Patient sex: M
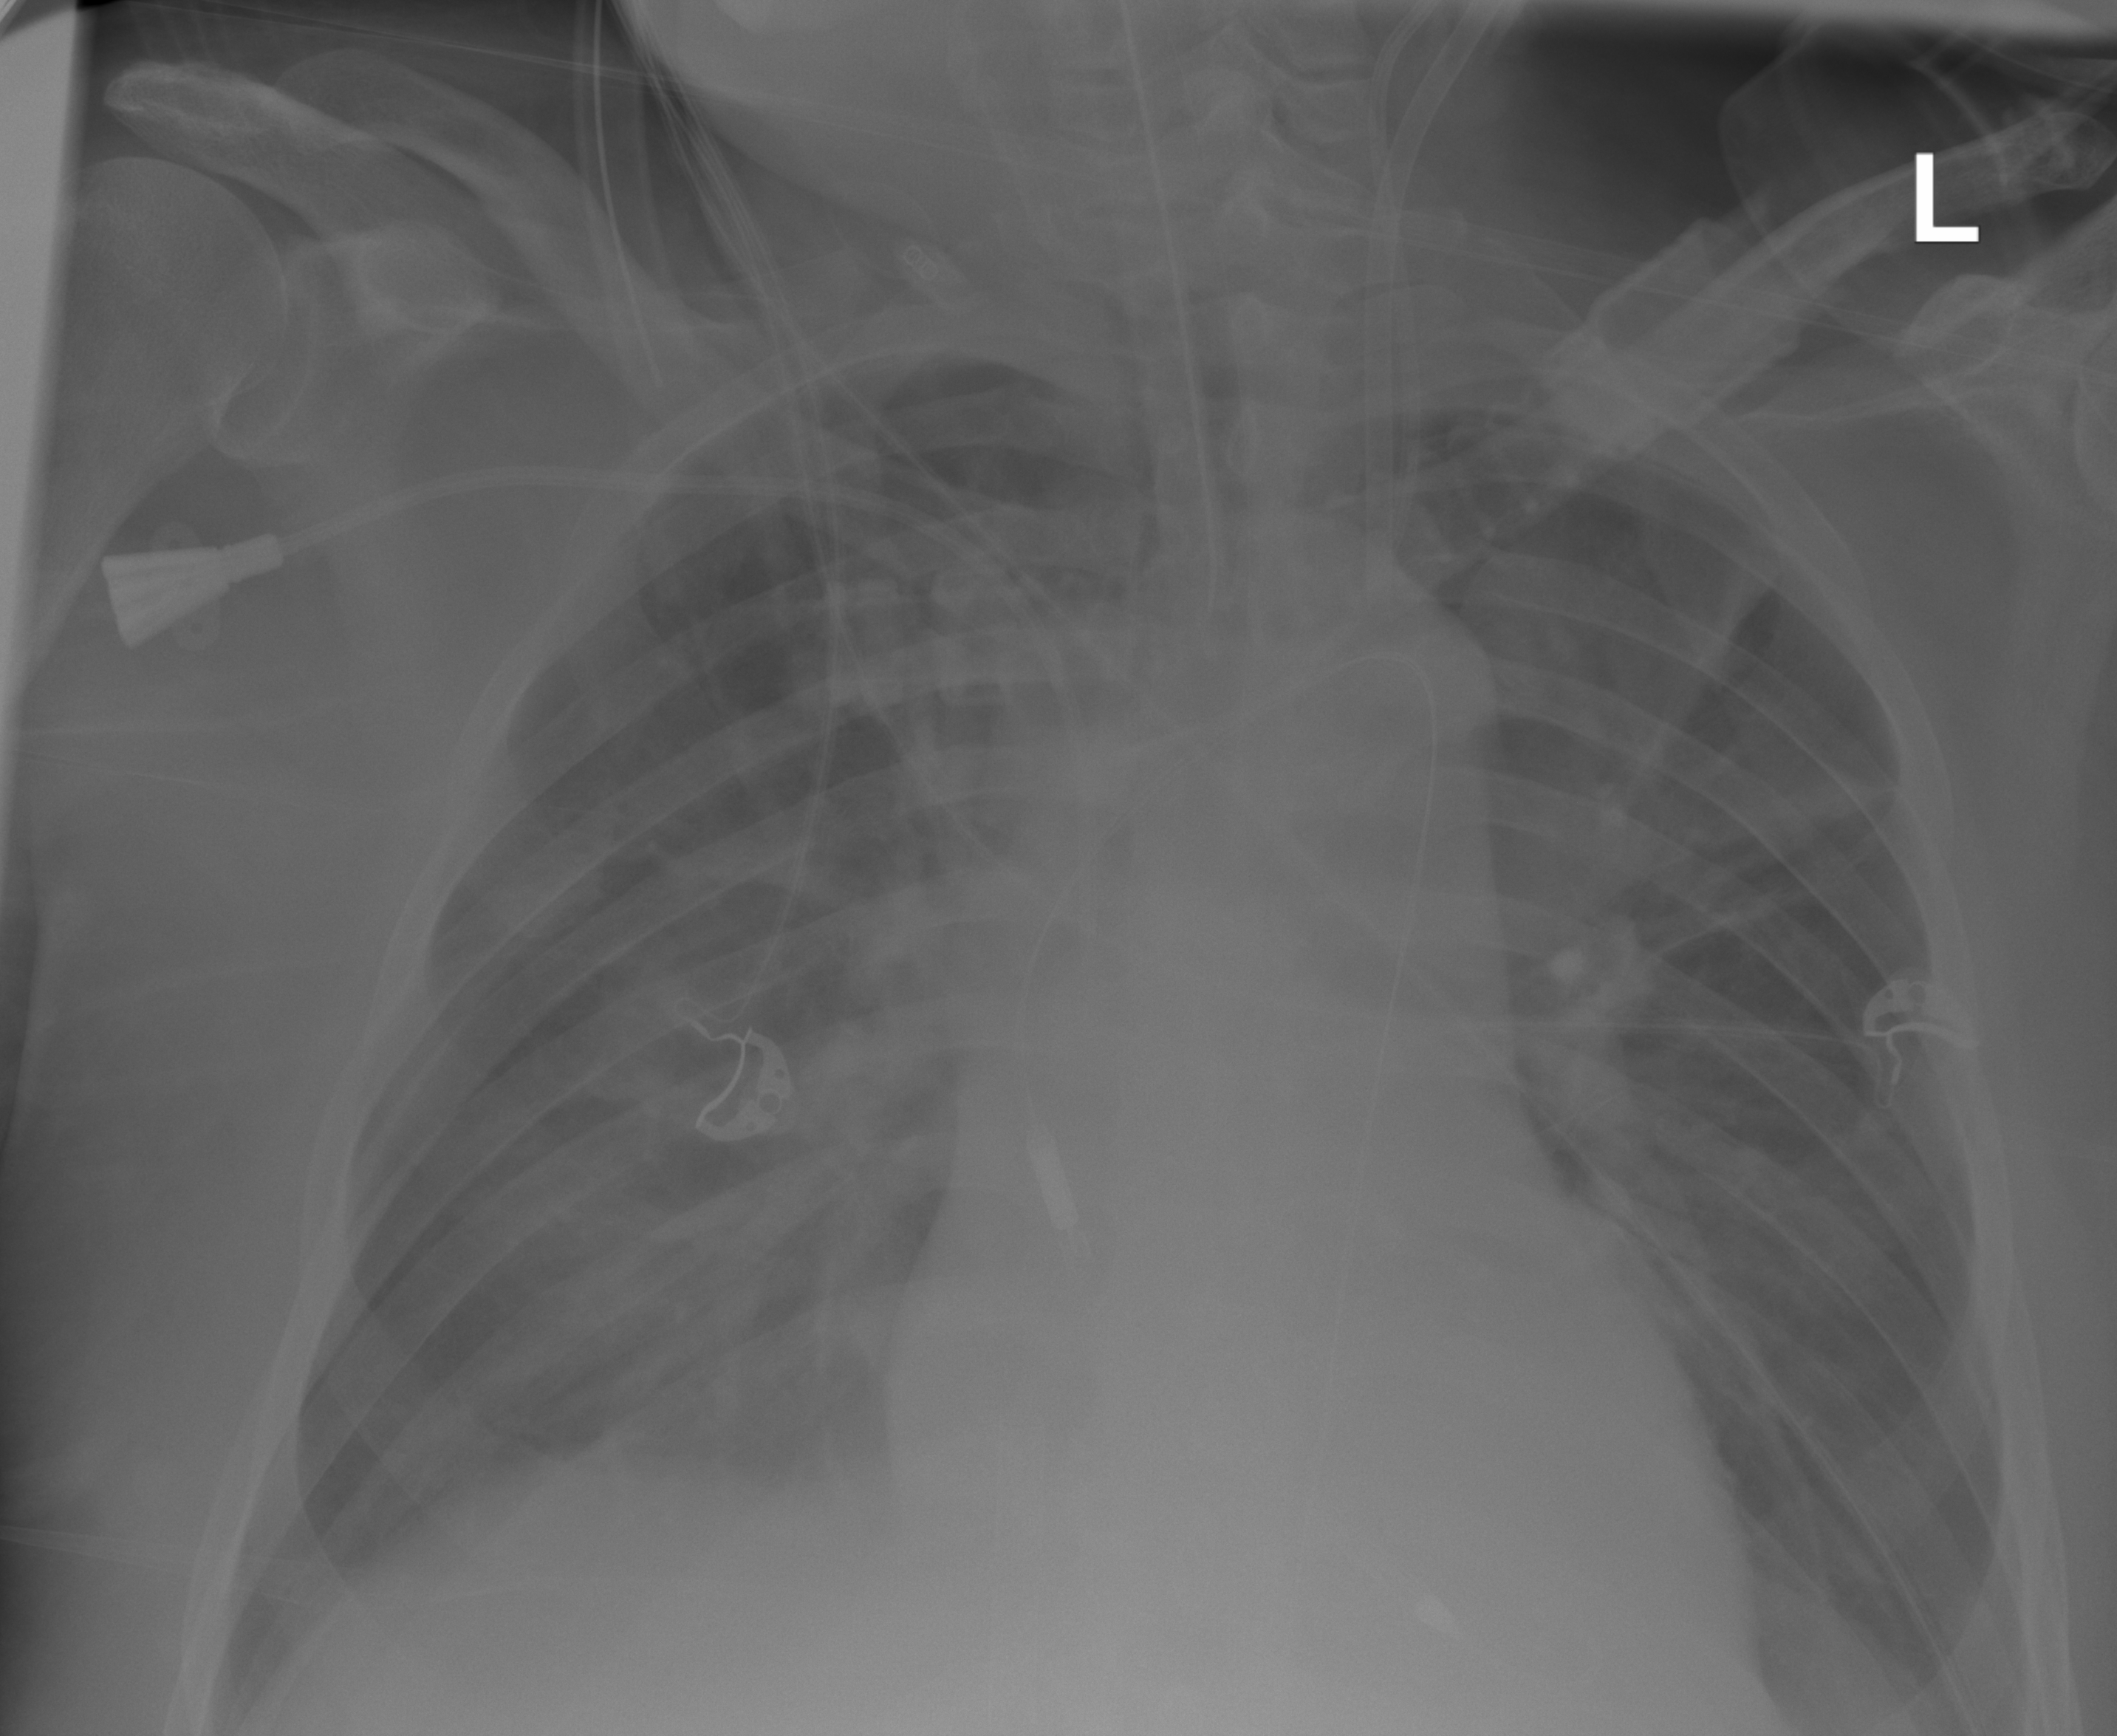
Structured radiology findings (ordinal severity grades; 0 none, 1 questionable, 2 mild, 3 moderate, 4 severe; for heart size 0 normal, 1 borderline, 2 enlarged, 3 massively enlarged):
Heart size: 1
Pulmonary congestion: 2
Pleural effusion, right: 0
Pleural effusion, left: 0
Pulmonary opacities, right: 0
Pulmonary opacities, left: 0
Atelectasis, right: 2
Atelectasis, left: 2